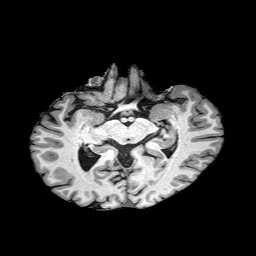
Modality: T1w
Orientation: coronal
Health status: healthy